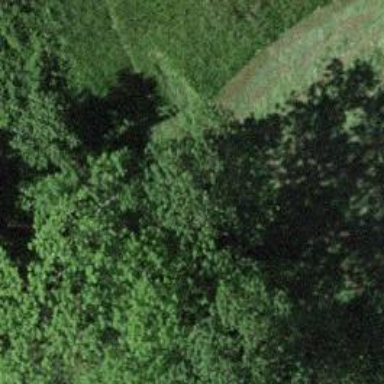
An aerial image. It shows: Path covered with grass.